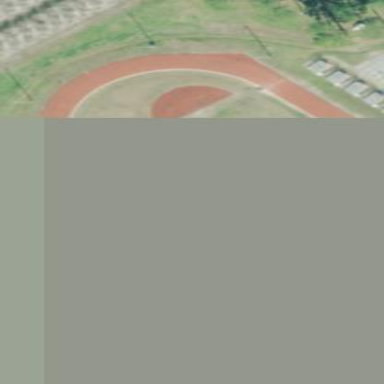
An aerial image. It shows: Track located within leisure land area.